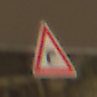
Verkehrszeichen: KurveRechts
Umgebung: Outdoor, Urban
Tageszeit: Night
Wetter: Overcast
Licht: Artificial
Jahreszeit: NotSpecified
Kontrast: HighContrast